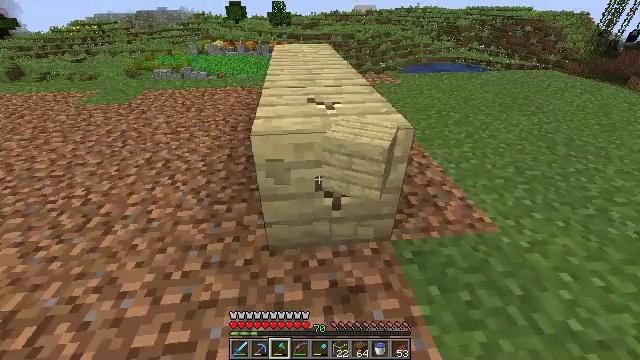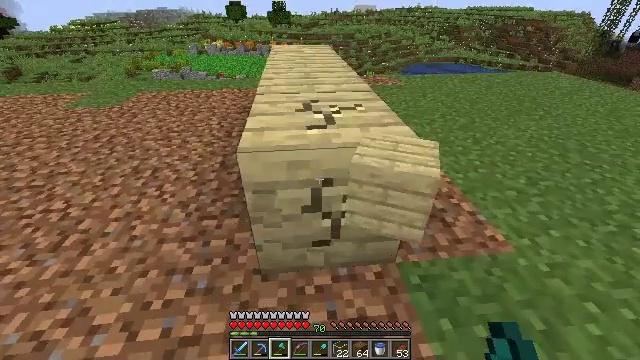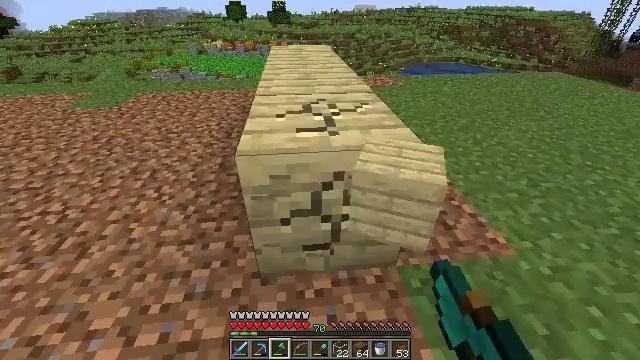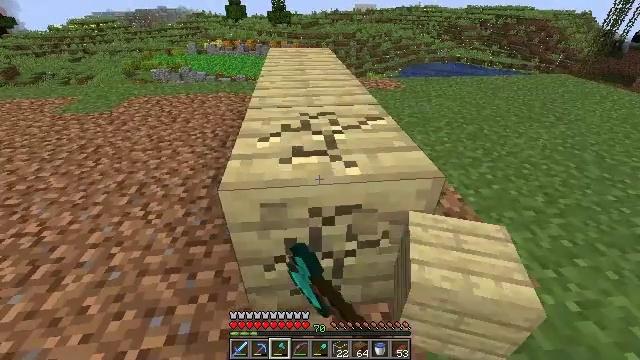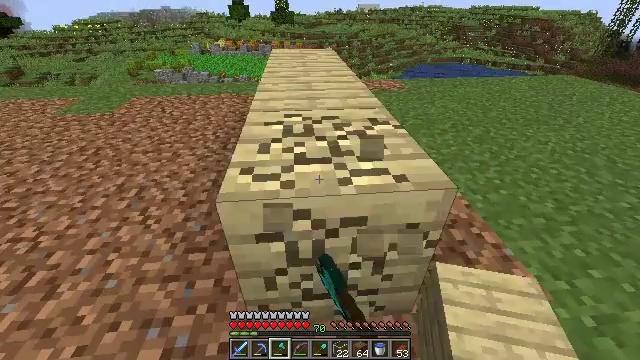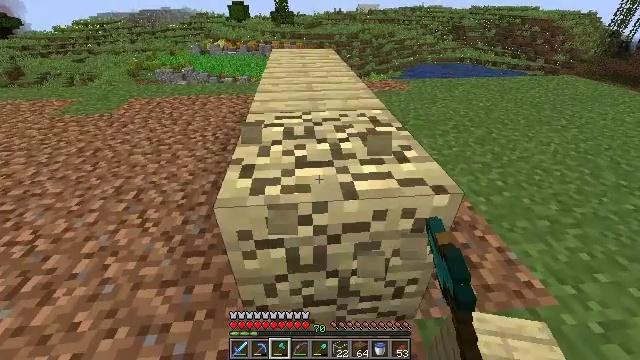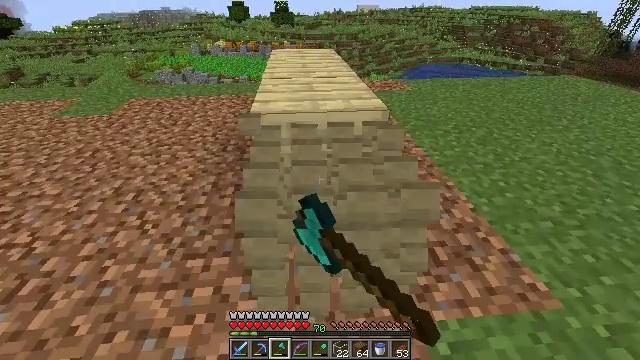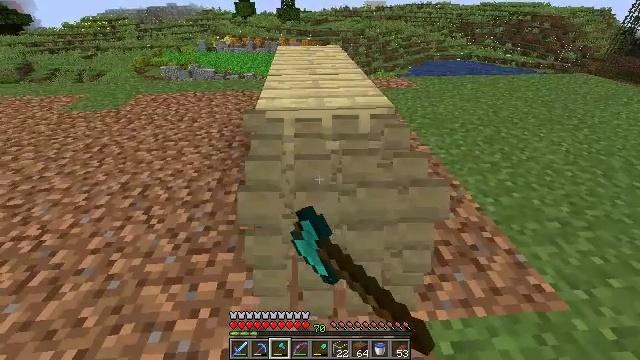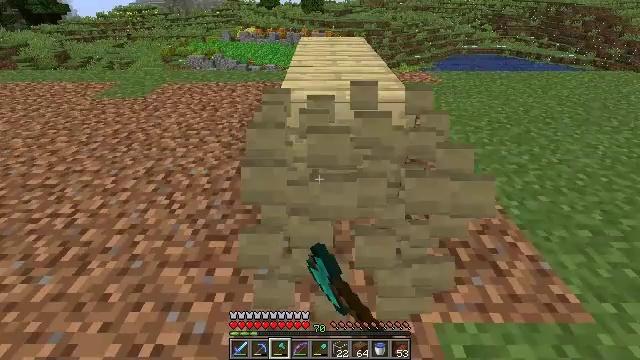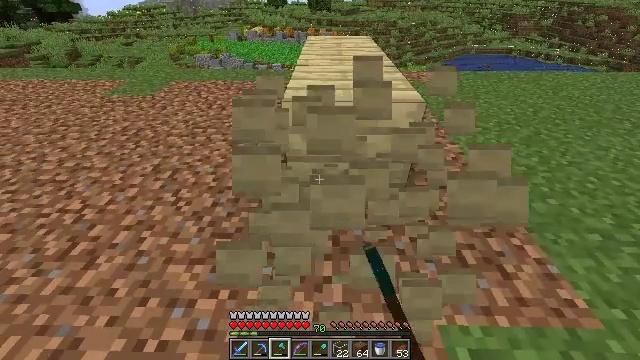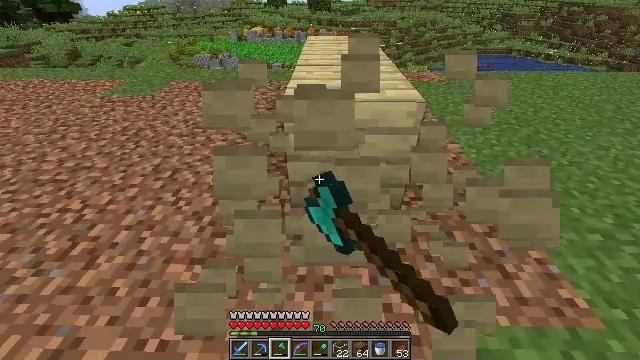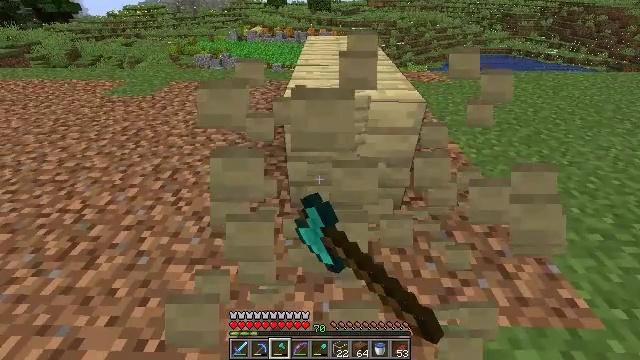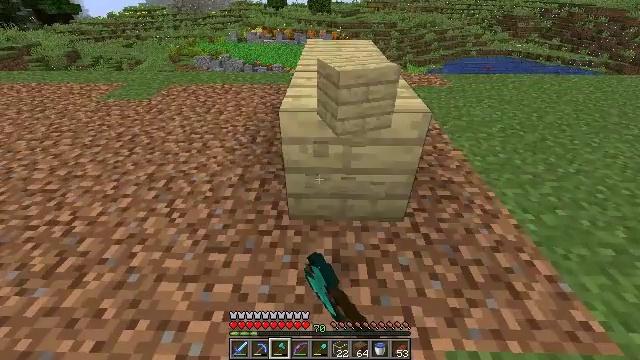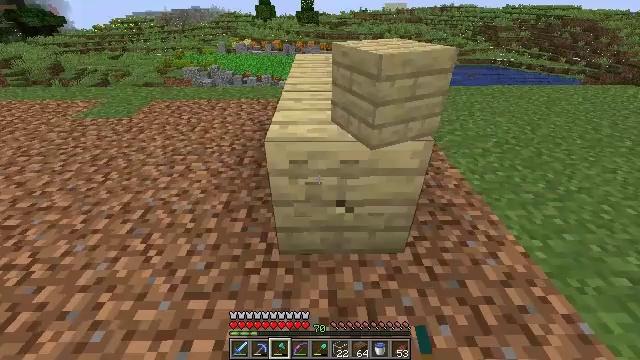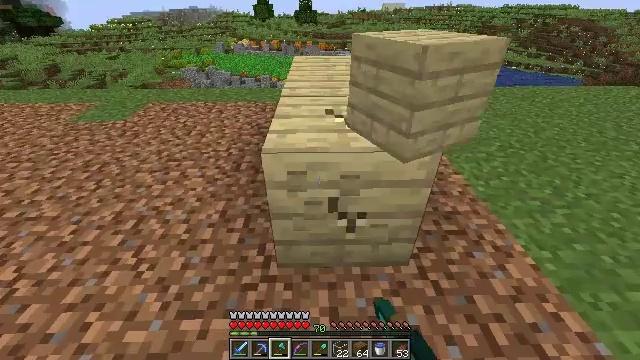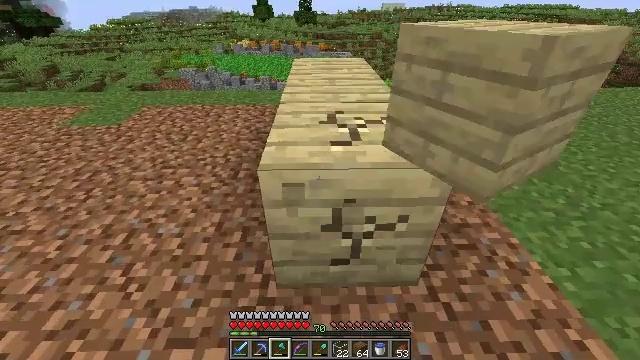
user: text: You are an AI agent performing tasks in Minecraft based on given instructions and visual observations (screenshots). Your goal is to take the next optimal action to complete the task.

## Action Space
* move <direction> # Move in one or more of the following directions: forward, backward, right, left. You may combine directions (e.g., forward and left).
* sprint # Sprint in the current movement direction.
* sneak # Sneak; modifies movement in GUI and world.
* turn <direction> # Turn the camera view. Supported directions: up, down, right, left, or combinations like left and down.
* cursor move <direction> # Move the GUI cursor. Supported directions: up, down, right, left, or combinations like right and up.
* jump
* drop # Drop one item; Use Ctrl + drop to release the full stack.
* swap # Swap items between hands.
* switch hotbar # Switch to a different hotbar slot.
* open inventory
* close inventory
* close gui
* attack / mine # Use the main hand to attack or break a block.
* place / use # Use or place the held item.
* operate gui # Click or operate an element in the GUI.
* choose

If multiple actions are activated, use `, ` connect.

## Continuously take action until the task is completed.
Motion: motion action
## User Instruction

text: Remove birch planks to collect them.
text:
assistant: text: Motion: move forward, attack / mine
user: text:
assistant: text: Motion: move forward, attack / mine
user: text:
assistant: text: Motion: attack / mine
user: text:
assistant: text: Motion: attack / mine
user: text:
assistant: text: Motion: attack / mine
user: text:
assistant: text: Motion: attack / mine
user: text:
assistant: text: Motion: turn left, attack / mine
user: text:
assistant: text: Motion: turn left and down, attack / mine
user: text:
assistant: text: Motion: turn left, attack / mine
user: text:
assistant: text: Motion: attack / mine
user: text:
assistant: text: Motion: move forward, attack / mine
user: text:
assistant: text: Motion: move forward, attack / mine
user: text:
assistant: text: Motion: move forward, turn right and up, attack / mine
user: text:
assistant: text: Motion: move forward, attack / mine
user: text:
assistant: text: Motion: move forward, attack / mine
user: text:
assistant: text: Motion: attack / mine
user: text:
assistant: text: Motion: attack / mine
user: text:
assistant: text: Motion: attack / mine
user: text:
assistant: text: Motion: attack / mine
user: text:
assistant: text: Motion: attack / mine
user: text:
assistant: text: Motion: attack / mine
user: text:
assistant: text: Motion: attack / mine
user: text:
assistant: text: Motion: attack / mine
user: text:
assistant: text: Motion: attack / mine
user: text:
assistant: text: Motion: move forward, attack / mine
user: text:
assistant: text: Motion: move forward, attack / mine
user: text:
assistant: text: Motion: move forward, attack / mine
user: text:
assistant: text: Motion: move forward, attack / mine
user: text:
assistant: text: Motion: attack / mine
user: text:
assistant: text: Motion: attack / mine